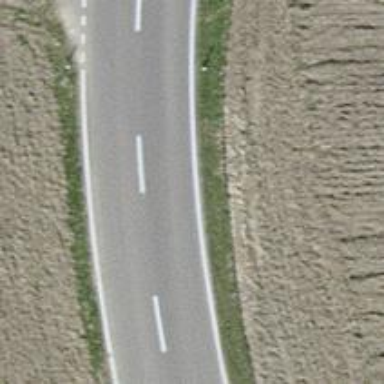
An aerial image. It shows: Tertiary road with asphalt surface.